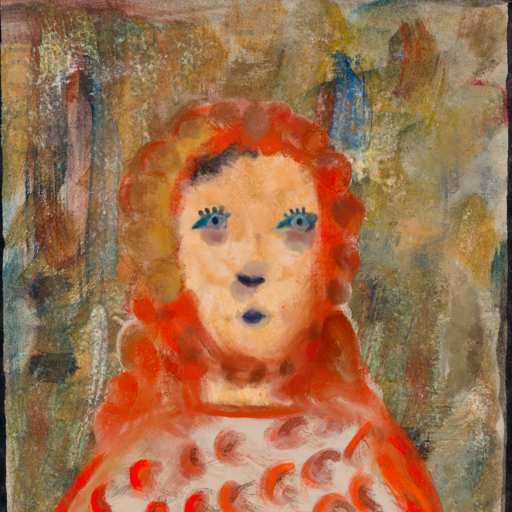
Background: Pipe, Head And Neck Front: Childish, Face Front: Hill_Girl, Bust: Rupkatha, Hair Front: Rupkatha, Head Accessory: Blank, Second Necklace: Blank, Necklace: Blank, Baby: Blank